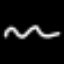
Label: squiggle